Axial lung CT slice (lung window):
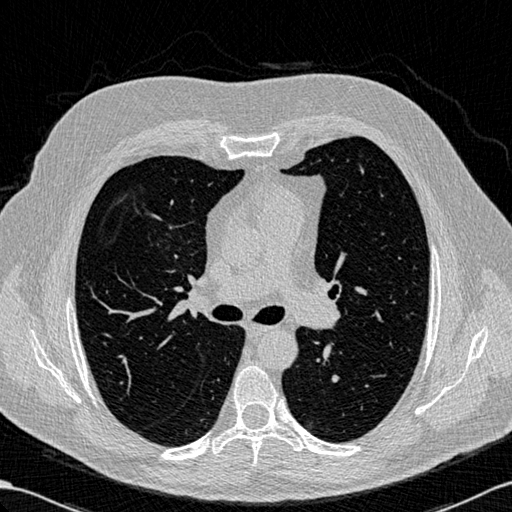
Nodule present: no